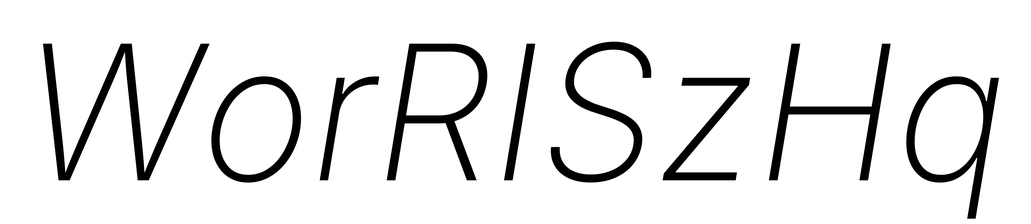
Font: Inter-Italic_ExtraLight_Italic